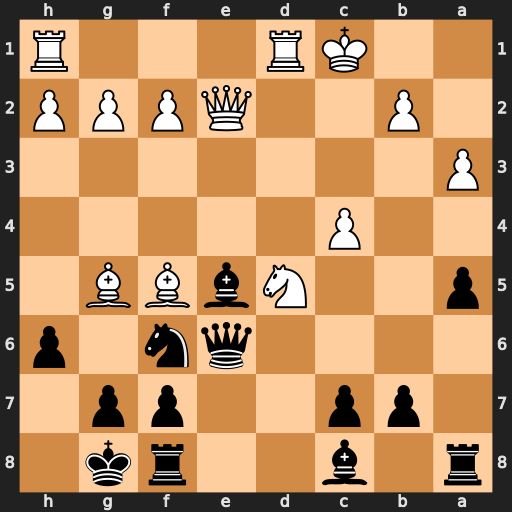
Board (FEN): r1b2rk1/1pp2pp1/4qn1p/p2NbBB1/2P5/P7/1P2QPPP/2KR3R
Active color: b
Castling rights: -
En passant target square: -
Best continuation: Bf4+ Nxf4 Qxf5